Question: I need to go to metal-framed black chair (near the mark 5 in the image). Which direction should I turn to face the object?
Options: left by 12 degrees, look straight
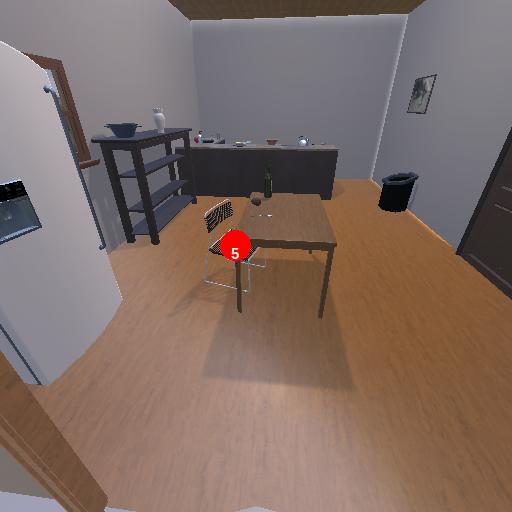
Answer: left by 12 degrees